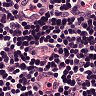
Metastatic tissue present: no